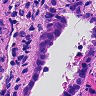
Metastatic tissue present: yes